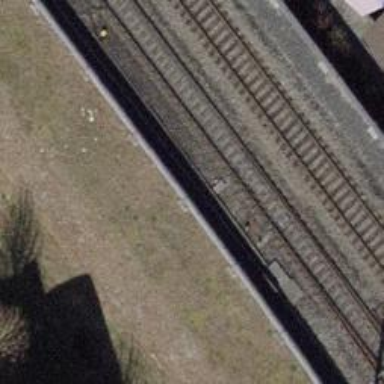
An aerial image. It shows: Railway switch.